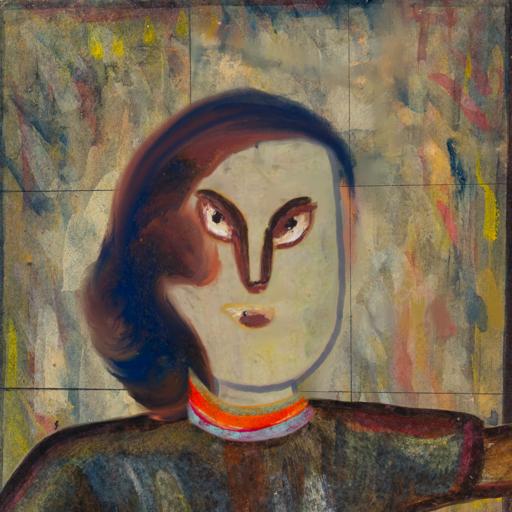
Background: GypsyMother, Head And Neck Front: Hill_Girl, Face Front: After_Raid, Bust: Mosgoul, Hair Front: Mother_And_Son_Son, Head Accessory: Blank, Second Necklace: Blank, Necklace: Sisters, Baby: Blank